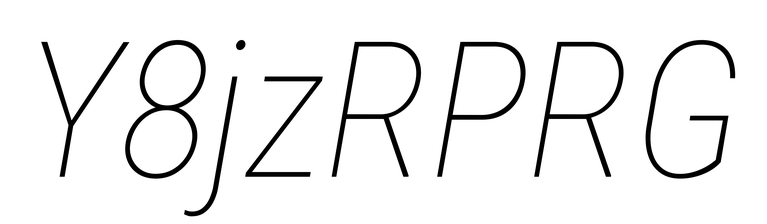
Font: Roboto-Italic_Condensed_Thin_Italic